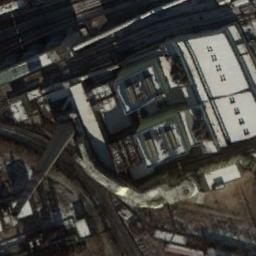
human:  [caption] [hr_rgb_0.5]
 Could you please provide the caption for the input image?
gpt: There are many buildings of different shapes next to the thermal power station .

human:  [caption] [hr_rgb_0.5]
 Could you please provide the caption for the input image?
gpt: There are two thermal power stations and several building blocks .

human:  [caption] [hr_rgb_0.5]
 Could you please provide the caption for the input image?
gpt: Plant and machinery in a thermal power station, A cooling tower, A chimney .

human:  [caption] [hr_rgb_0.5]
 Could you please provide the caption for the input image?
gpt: The thermal power station is on the bare land next to some buildings .

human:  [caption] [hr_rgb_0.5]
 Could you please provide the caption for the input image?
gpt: There are some white buildings on the thermal power station .